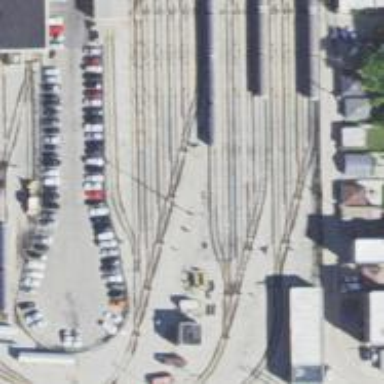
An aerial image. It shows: Electrified rail service yard.